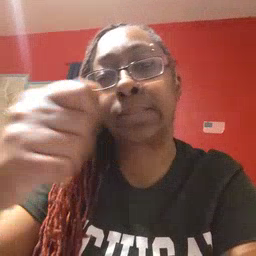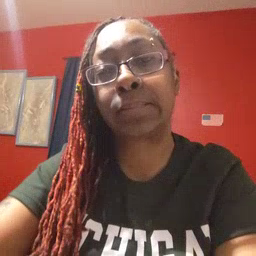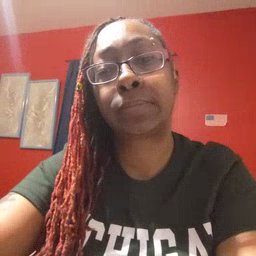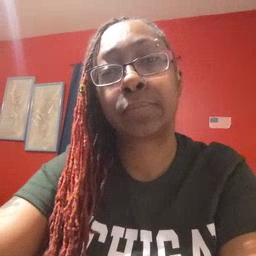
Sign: closet